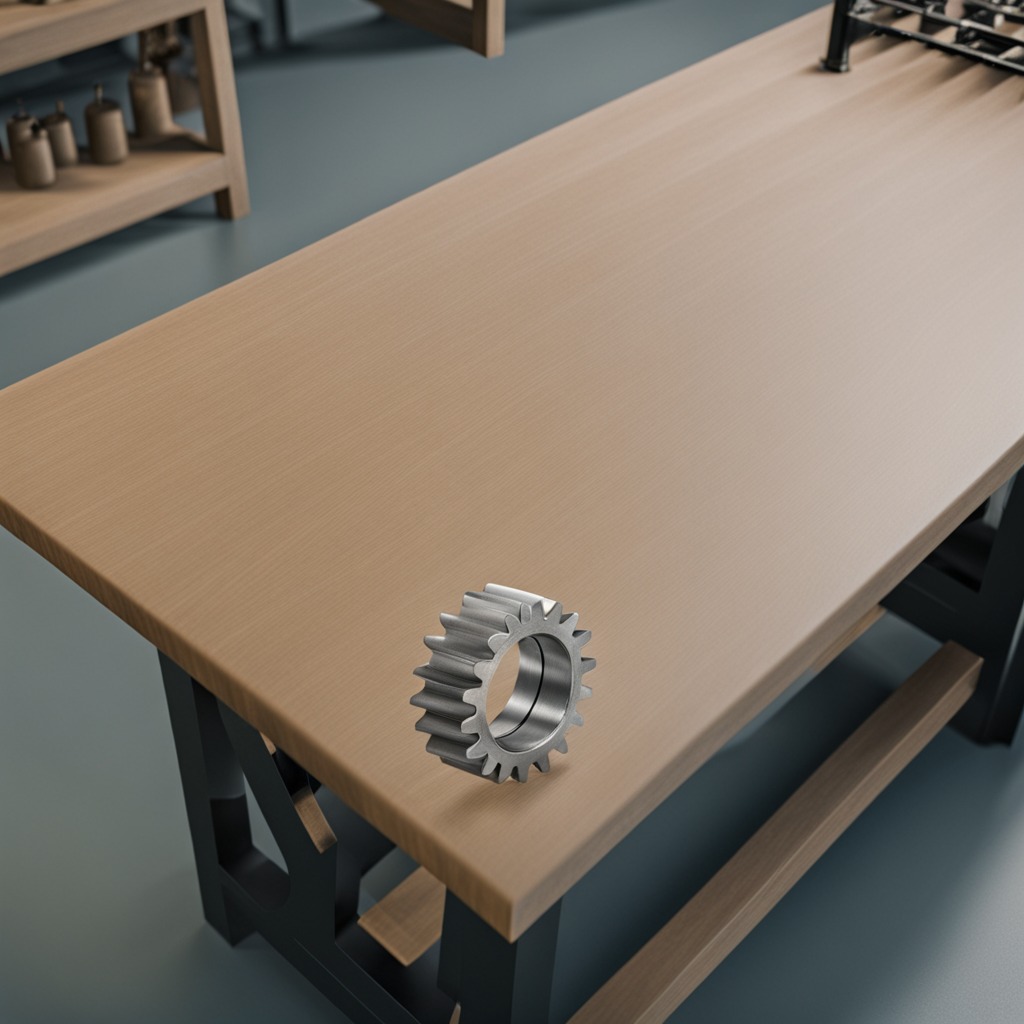
A steel gear with teeth is lying on a workbench inside a coastal fishing gear workshop.